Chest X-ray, AP view. Patient: 12 years old, sex F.
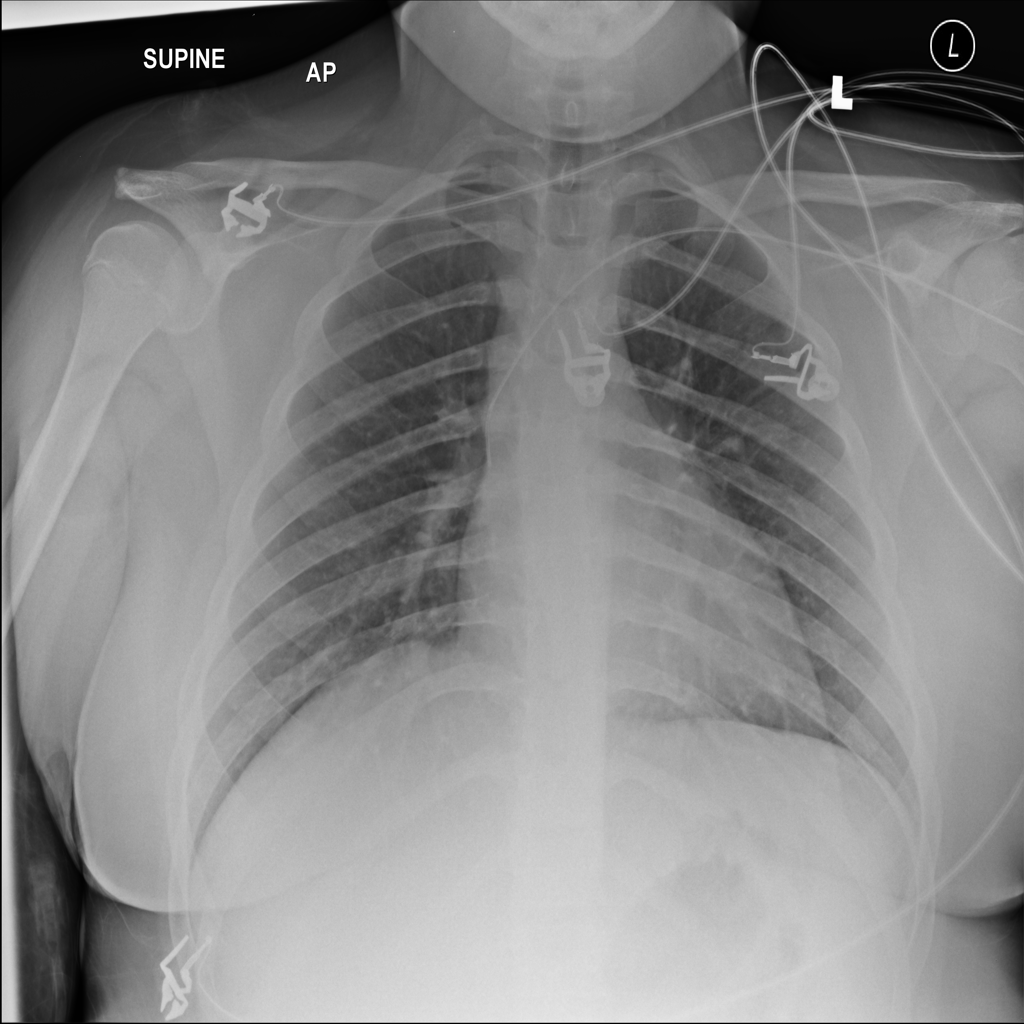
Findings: No Finding